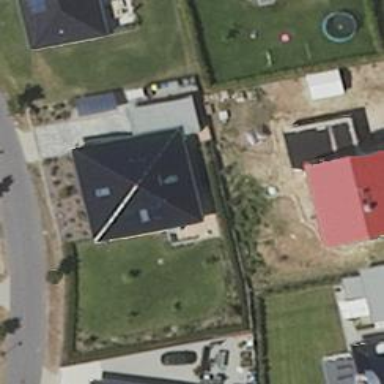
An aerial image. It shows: House with pyramidal roof shape.